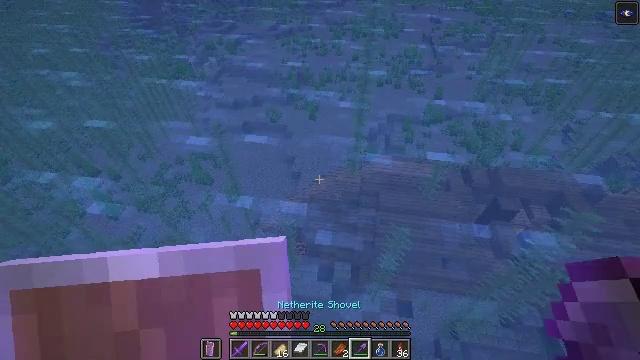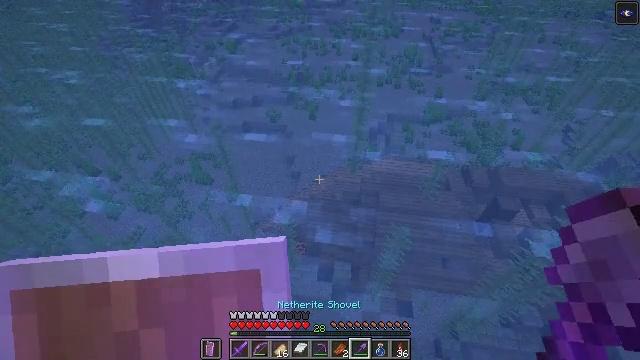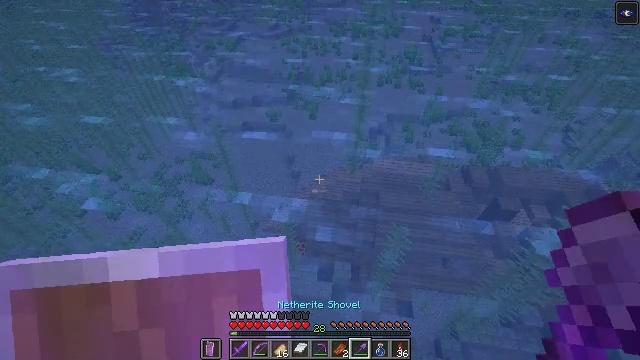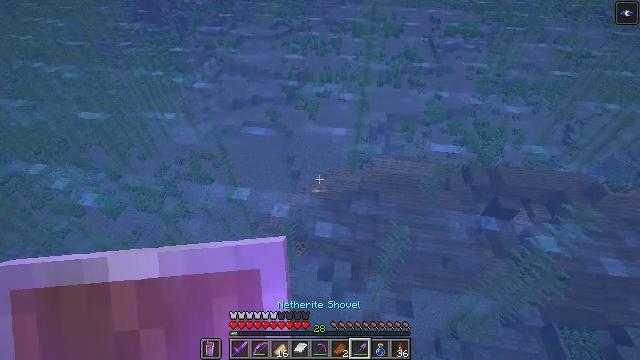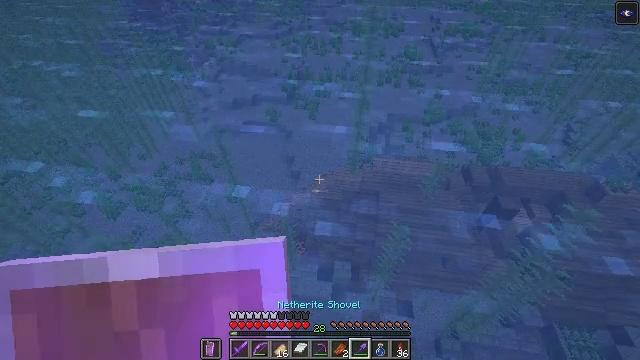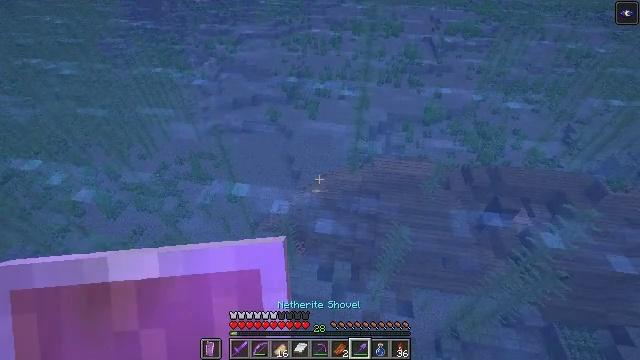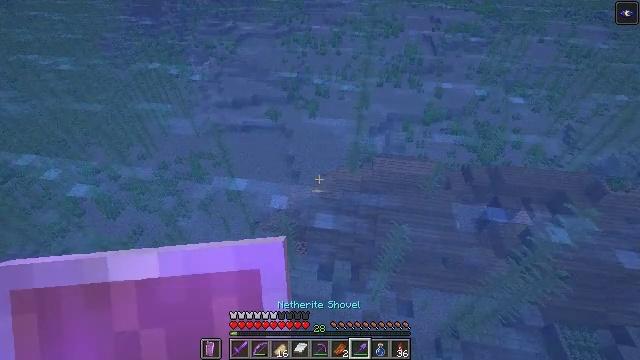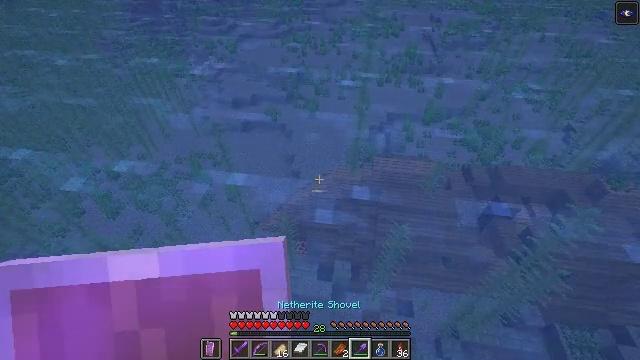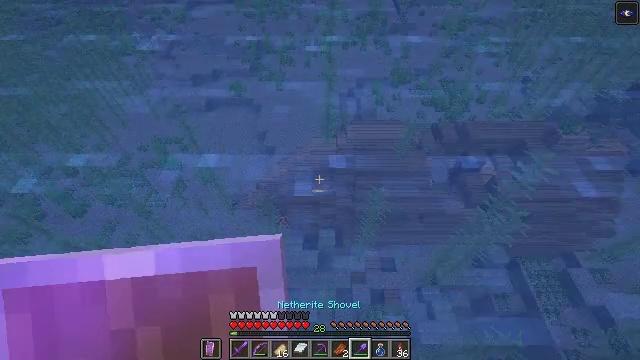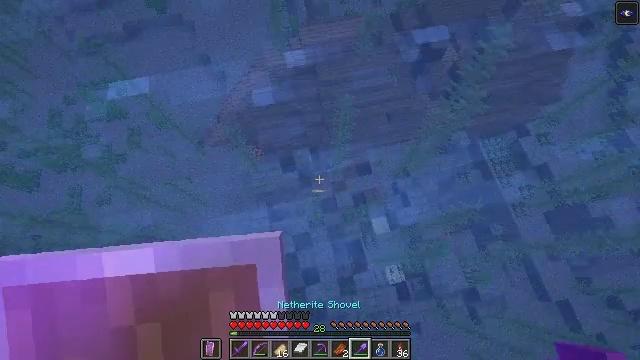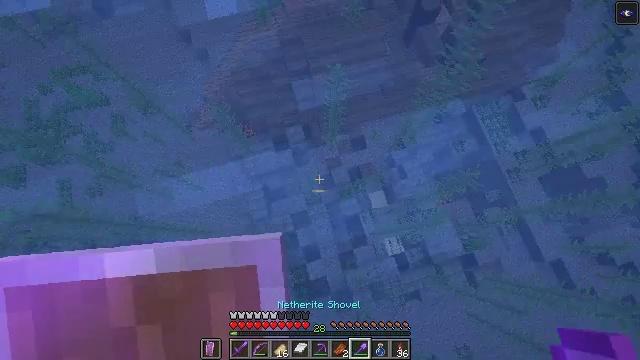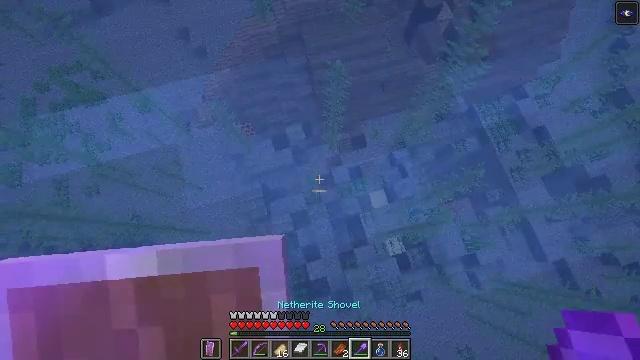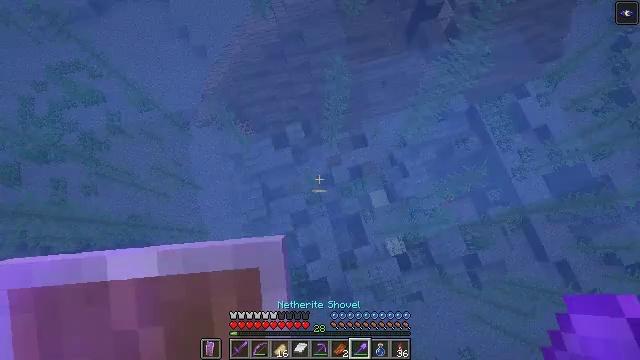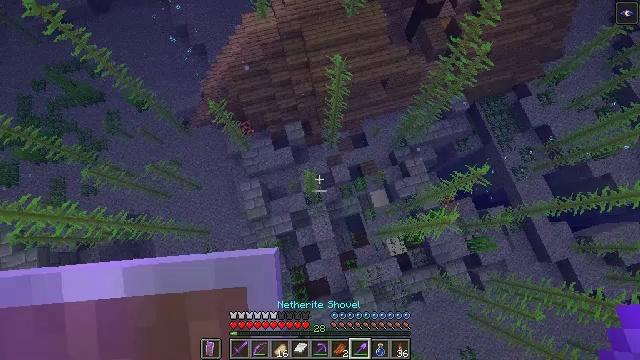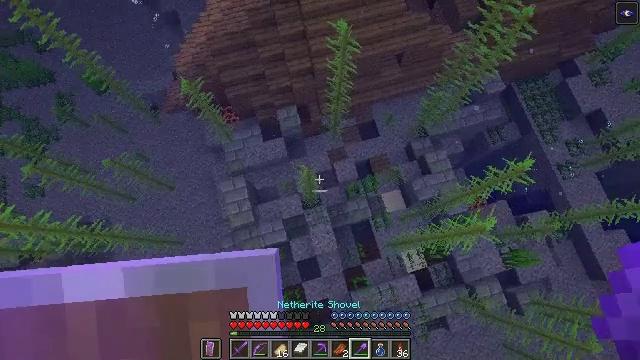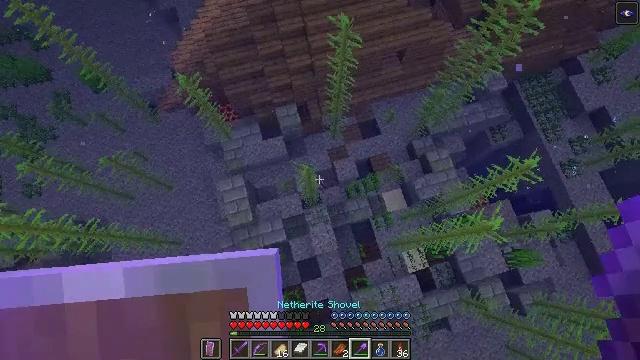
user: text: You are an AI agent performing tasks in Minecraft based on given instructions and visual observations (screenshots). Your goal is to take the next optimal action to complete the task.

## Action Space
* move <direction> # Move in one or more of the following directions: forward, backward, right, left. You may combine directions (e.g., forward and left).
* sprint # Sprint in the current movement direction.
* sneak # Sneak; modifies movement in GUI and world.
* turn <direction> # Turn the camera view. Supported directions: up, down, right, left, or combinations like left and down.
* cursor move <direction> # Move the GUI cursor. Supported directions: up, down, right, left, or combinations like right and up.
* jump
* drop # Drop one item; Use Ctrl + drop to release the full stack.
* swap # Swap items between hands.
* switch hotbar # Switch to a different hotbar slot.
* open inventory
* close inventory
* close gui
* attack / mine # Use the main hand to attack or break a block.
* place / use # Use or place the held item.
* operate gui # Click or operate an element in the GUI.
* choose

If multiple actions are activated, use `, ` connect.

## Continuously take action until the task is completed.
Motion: motion action
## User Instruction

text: Dig through gravel to clear a path.
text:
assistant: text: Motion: no_op
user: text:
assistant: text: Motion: no_op
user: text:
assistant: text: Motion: no_op
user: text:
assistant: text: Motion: no_op
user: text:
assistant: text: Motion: no_op
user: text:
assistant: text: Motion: no_op
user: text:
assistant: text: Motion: no_op
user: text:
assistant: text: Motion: turn right and down
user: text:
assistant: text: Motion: sneak, turn right and down
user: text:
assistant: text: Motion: sneak, turn right and down
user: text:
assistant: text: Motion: sprint
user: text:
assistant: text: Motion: sneak
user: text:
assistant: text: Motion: sprint
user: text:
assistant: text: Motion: sprint
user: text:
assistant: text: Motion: sneak
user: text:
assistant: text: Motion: sneak
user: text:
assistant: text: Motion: sneak
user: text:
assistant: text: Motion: sneak
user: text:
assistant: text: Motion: sneak
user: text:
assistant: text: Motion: sneak
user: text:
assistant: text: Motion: sneak
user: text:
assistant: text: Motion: sprint
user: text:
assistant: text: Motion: sprint
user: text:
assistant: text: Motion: sprint, turn up
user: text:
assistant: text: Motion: sprint, turn up
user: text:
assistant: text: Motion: sprint, turn up
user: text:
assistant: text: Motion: sprint, turn up
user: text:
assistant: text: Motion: sneak
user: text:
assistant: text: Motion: sprint, turn up
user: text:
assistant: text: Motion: sneak, turn up